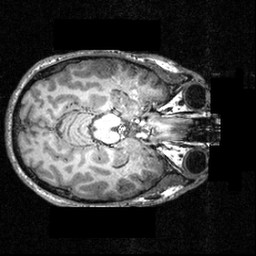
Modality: T1w
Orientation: axial
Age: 21
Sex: male
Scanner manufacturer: siemens
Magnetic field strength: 3.951 T
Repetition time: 1.5 s
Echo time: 0.00335 s